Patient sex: F
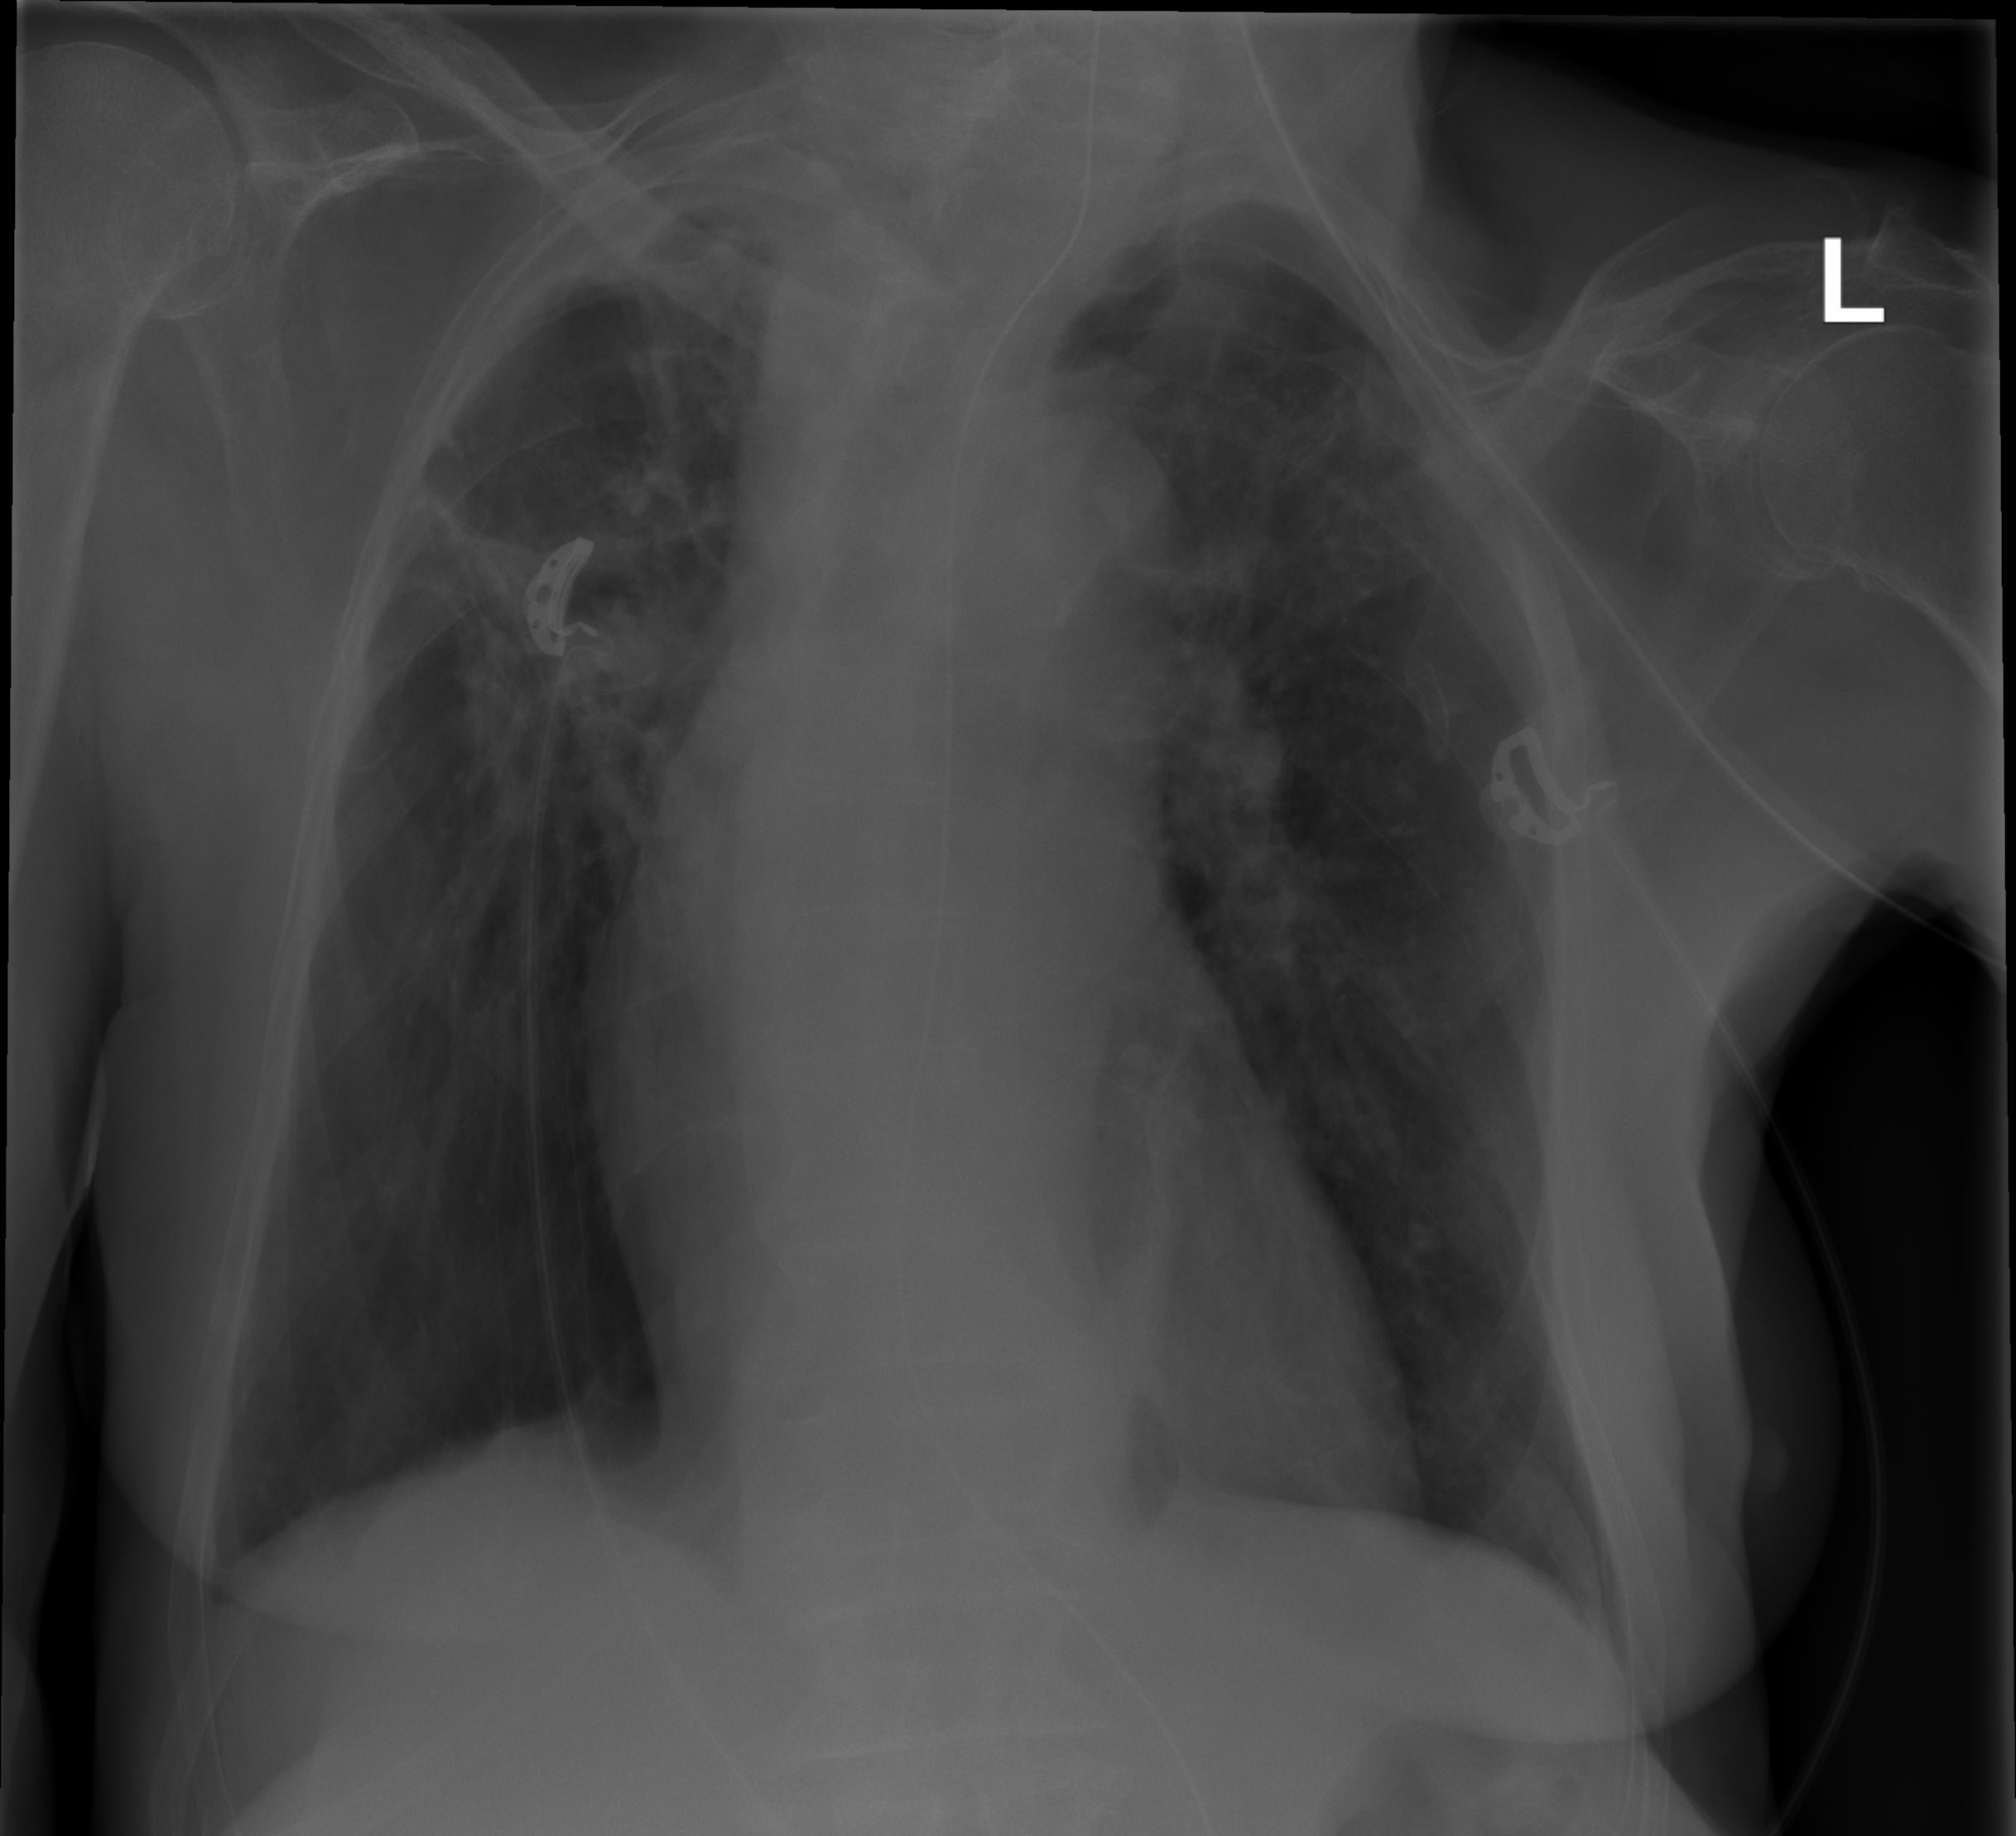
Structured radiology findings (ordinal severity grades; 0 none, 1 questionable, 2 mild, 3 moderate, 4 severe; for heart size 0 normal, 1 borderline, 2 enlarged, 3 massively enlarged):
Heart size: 2
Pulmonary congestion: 1
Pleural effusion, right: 1
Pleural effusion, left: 1
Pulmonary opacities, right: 0
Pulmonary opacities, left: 0
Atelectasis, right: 2
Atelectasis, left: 2